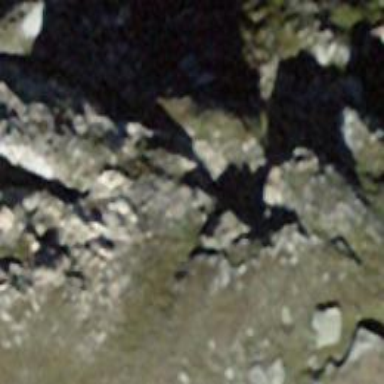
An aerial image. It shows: Cliff in nature.